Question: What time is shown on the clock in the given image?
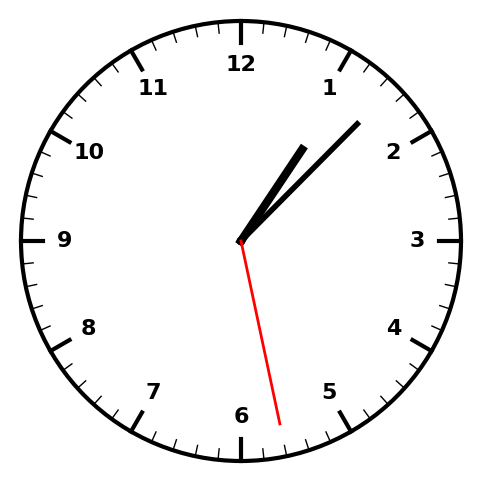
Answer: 01:07:28